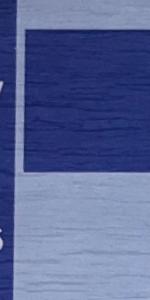
Label: Empty